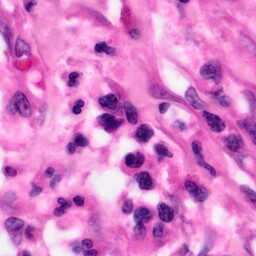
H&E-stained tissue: Pancreatic